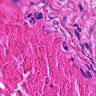
Metastatic tissue present: no